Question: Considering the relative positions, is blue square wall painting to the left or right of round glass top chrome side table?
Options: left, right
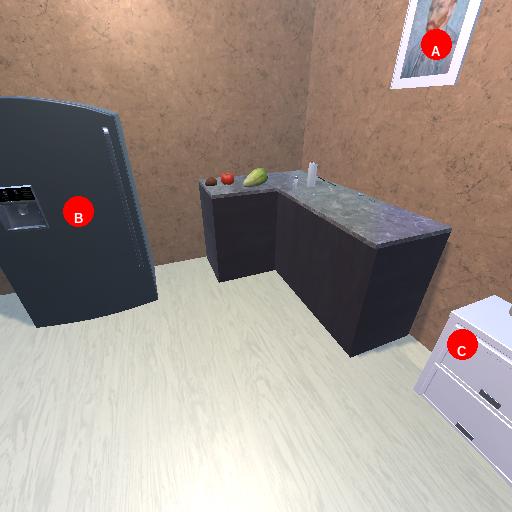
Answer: left